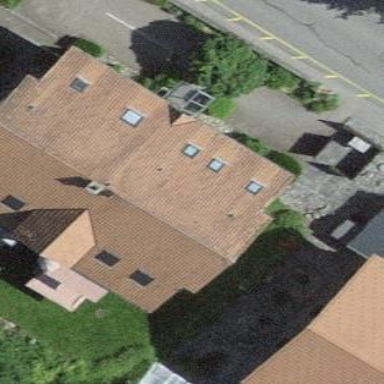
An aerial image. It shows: Residential building.